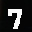
Label: 7